Question: I'm trying to create a sheet that I'm loading from a custom nib file and has it's own Window Controller. In my app delegate upon a button press, I call
'''
- (IBAction)loginLogout:(id)sender {
if (![self isLoggedIn]) {
// need to login
LoginManager *manager = [[LoginManager alloc] initWithWindowNibName:@"LoginSheet"];
[manager presentLoginWithWindow:self.window];
}
}
'''
Then in the window controller (the LoginManager class), I have this
'''
- (void)presentLoginWithWindow:(NSWindow *)window {
if (!self.window) {
[NSBundle loadNibNamed:@"LoginSheet" owner:self];
}
[NSApp beginSheet:self.window modalForWindow:window modalDelegate:self didEndSelector:@selector(didEndSheet:returnCode:contextInfo:) contextInfo:nil];
}
'''
But I end up with this.

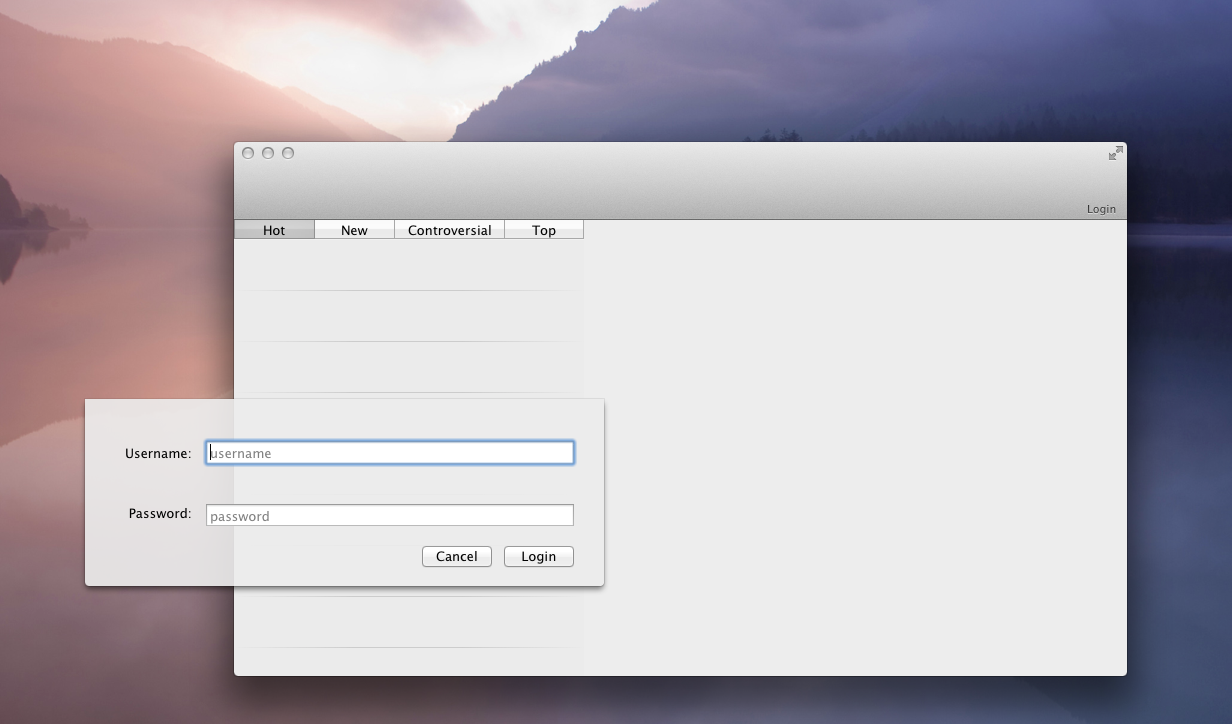
Answer: Perhaps you left the sheet window's "Visible At Launch" option checked in Interface Builder?